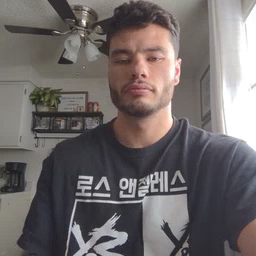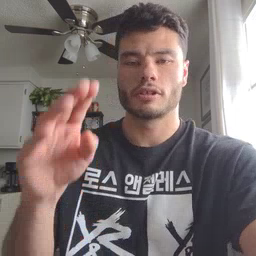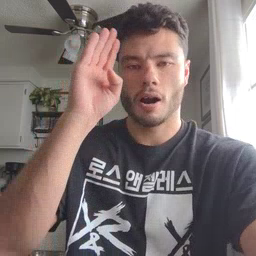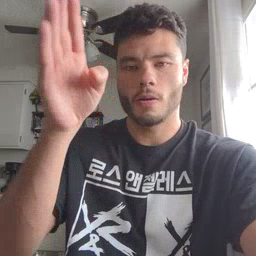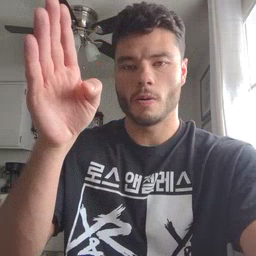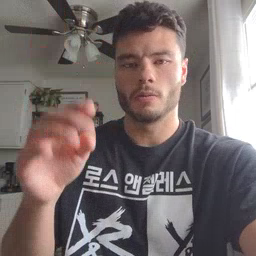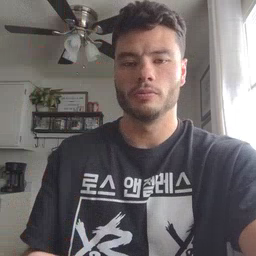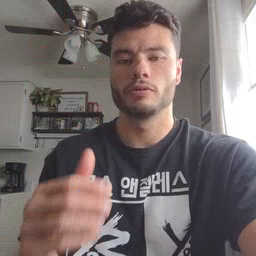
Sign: hello